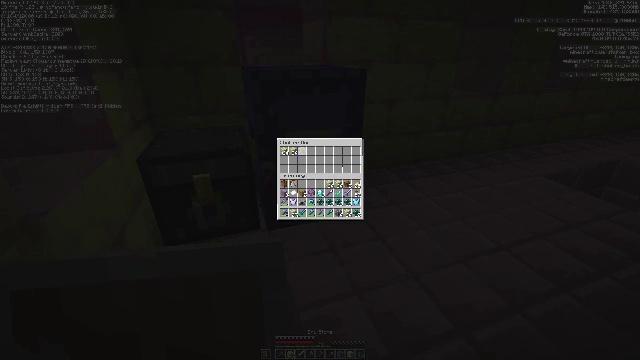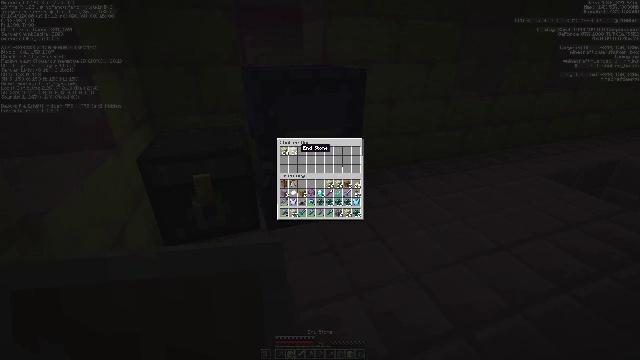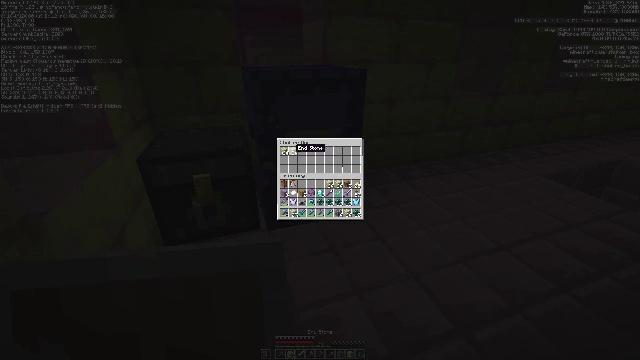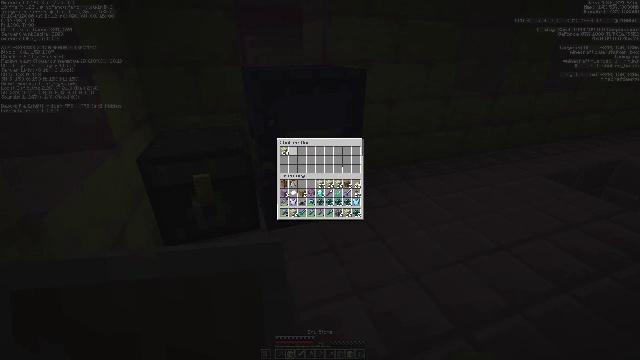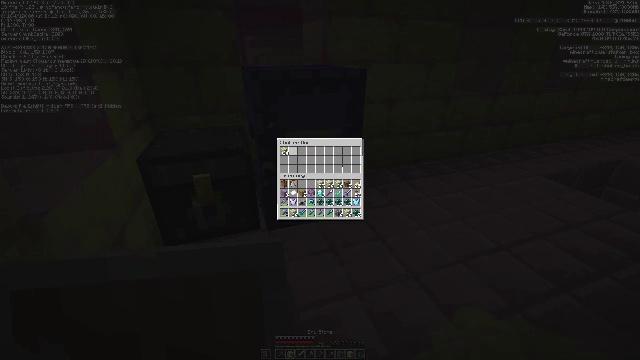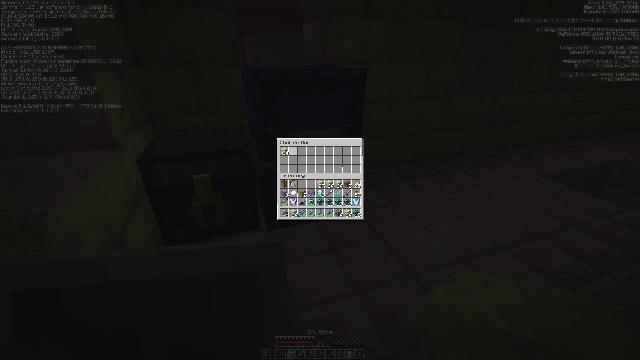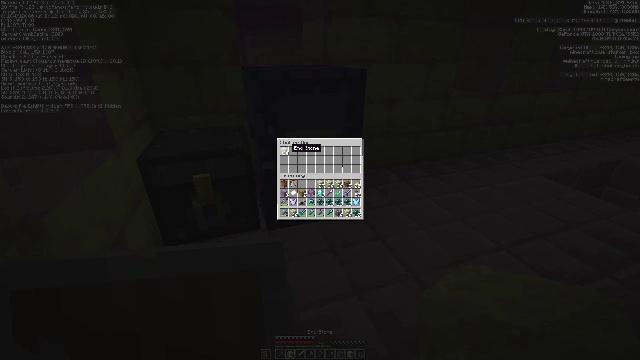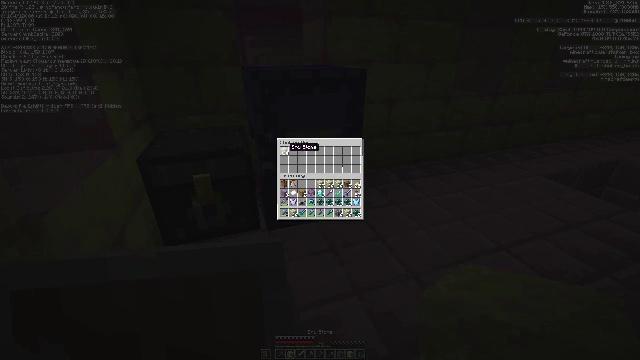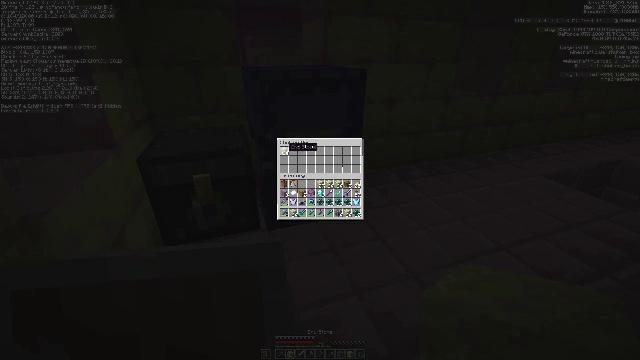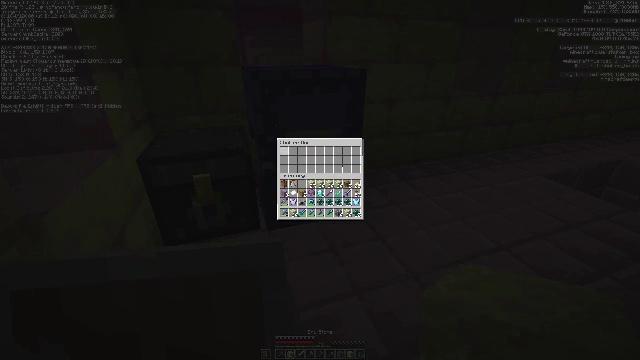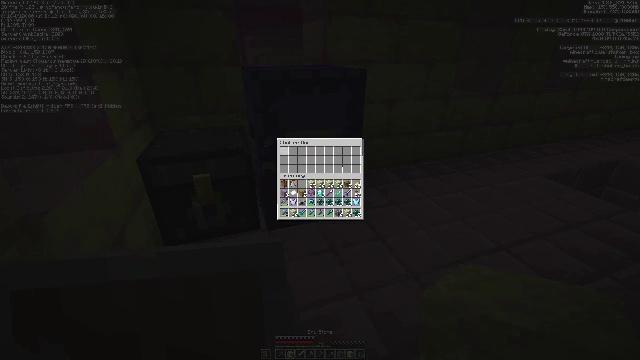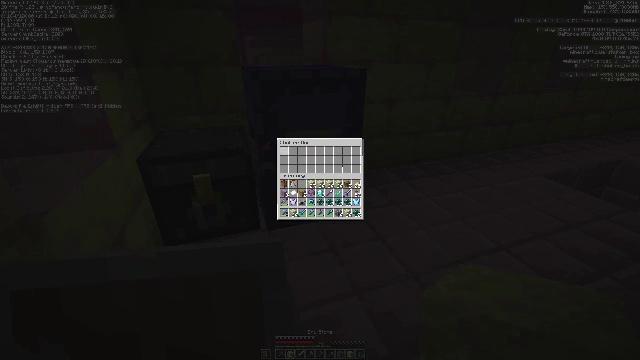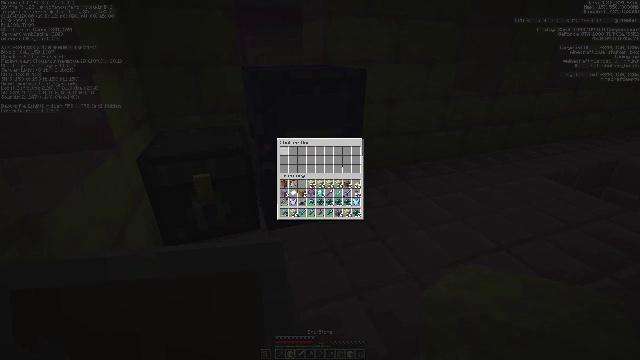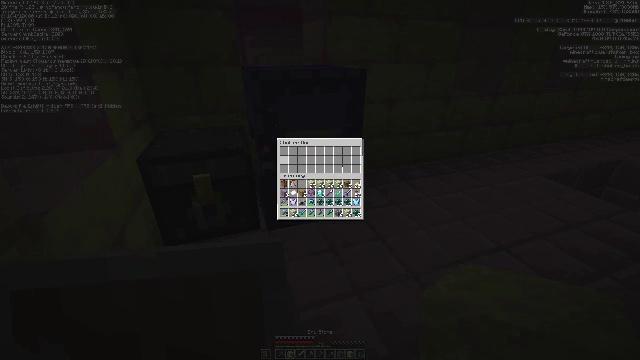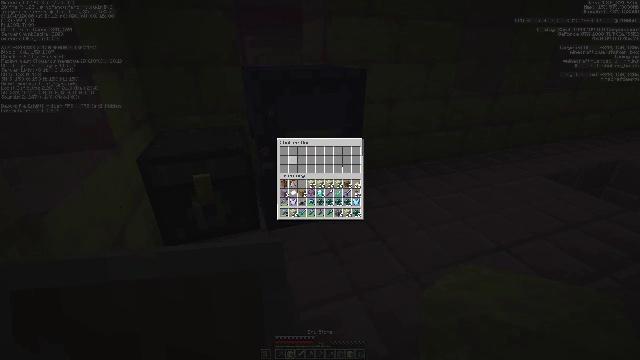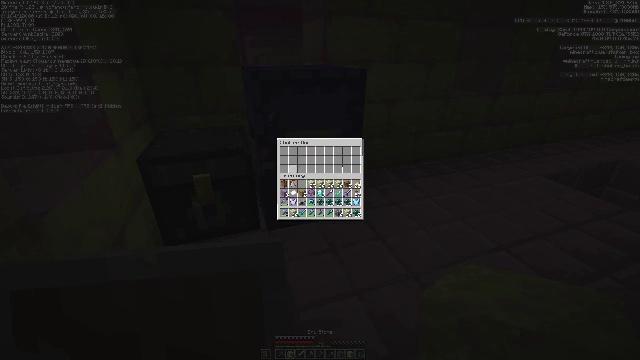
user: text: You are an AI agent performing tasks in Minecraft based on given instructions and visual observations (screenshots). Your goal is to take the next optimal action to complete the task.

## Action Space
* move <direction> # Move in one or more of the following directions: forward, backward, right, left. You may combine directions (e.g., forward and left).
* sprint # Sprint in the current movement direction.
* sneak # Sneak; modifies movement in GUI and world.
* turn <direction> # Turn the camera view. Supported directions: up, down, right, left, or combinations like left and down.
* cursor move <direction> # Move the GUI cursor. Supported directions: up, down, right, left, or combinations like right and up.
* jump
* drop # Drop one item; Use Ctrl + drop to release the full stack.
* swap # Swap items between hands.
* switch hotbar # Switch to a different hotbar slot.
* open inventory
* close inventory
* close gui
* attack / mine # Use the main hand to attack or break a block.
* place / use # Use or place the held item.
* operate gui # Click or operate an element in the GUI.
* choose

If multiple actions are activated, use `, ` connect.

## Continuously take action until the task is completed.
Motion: motion action
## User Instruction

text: Break the blue shulker box to pick it up.
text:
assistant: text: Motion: sneak, turn left, attack / mine
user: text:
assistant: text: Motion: sneak, turn left
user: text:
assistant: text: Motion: sneak, attack / mine
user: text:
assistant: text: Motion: sneak, attack / mine
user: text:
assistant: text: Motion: sneak, attack / mine
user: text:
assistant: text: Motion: sneak, turn left, attack / mine
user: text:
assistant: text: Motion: sneak
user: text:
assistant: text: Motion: sneak
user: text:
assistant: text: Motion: sneak, attack / mine
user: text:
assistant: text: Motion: sneak, attack / mine
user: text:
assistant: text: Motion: sneak, attack / mine
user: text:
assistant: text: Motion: sneak
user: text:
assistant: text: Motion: turn down
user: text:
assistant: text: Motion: turn right and down
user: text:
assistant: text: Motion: turn down
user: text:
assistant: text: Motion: turn down
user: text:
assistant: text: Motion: turn down
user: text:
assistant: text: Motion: no_op
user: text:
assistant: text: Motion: turn down
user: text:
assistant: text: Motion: turn down
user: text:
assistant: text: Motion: turn down
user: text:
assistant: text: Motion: turn down
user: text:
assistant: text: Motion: no_op
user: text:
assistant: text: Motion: attack / mine
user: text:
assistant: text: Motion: attack / mine
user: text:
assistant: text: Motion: attack / mine
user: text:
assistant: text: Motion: turn right and up
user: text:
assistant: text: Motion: turn right and up
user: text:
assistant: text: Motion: turn up
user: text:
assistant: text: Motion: no_op